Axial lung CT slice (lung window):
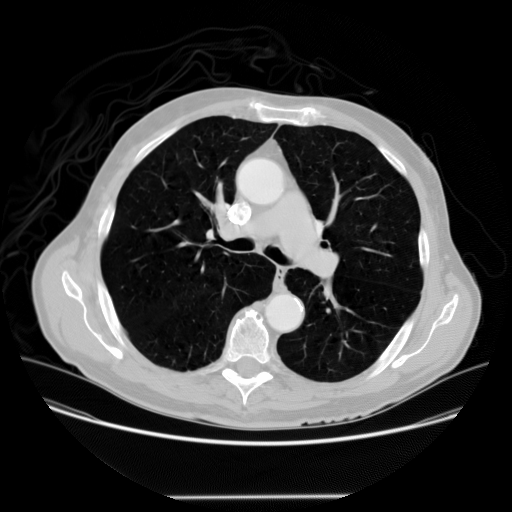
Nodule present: no